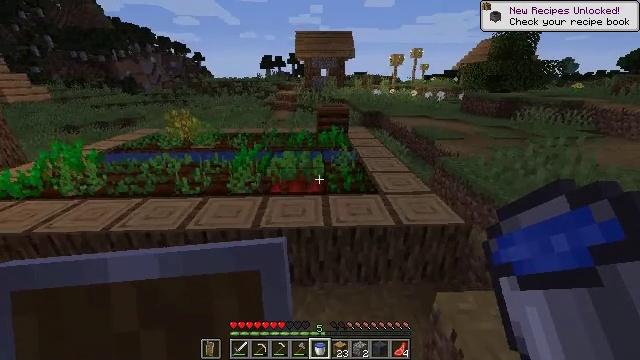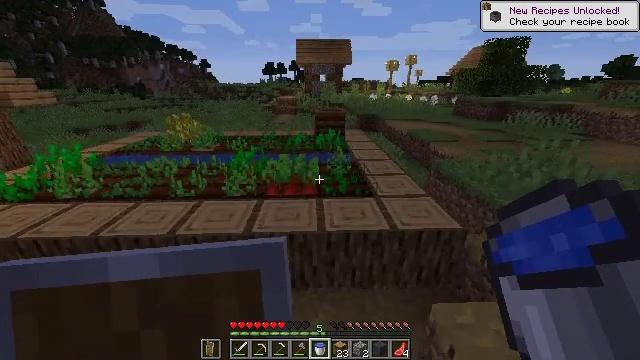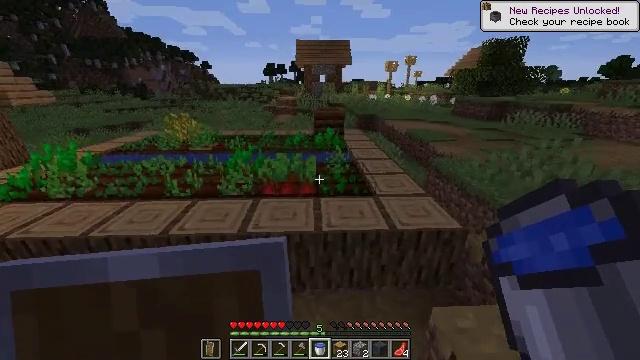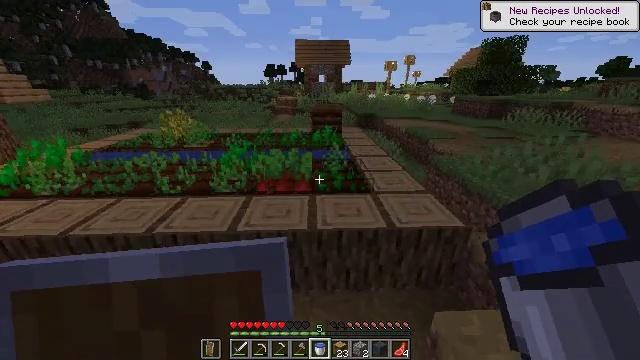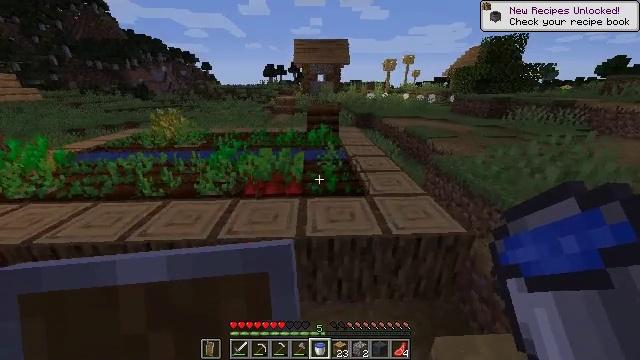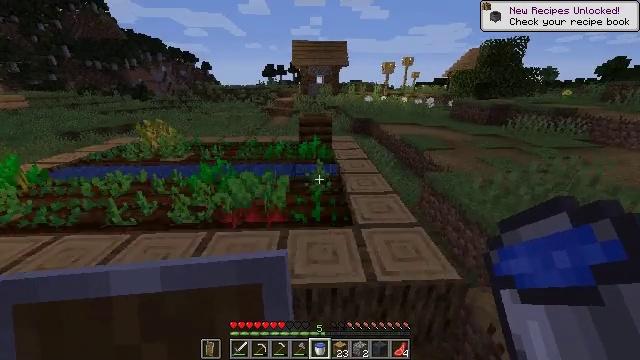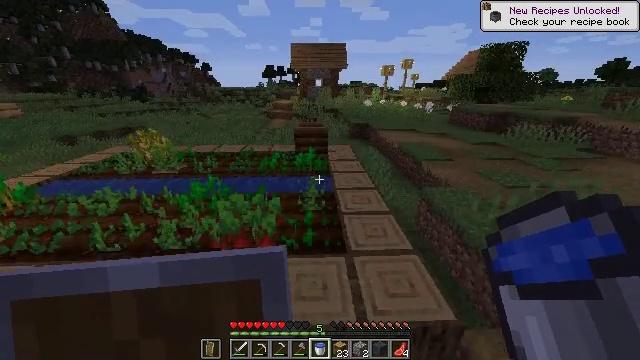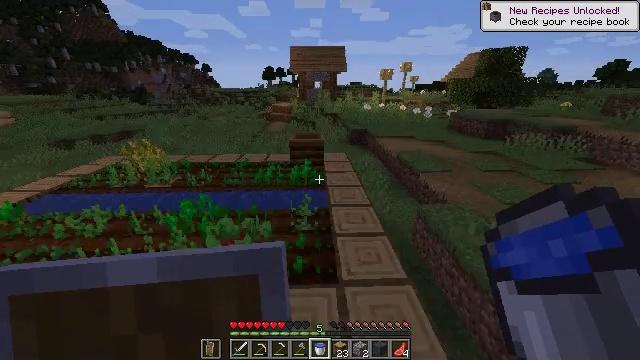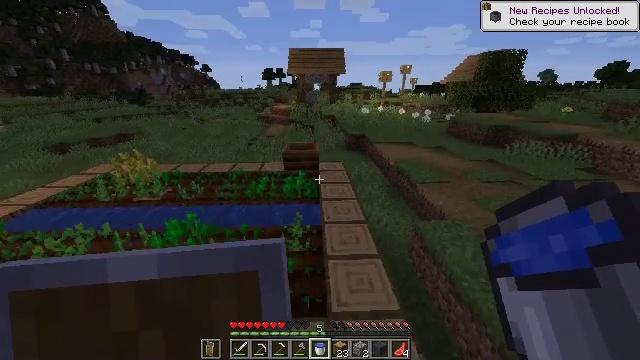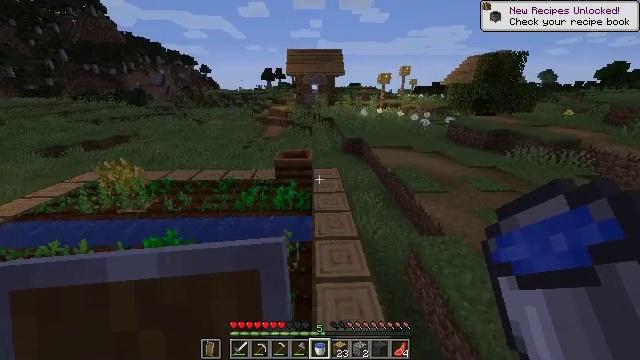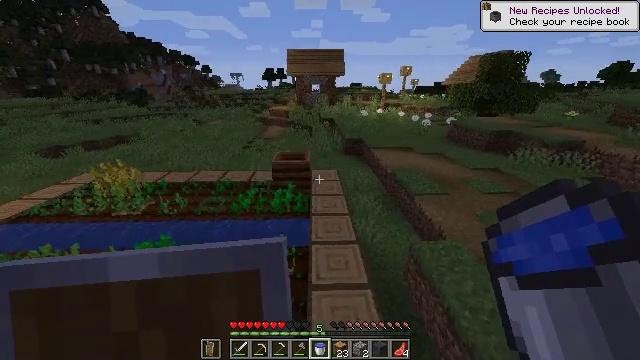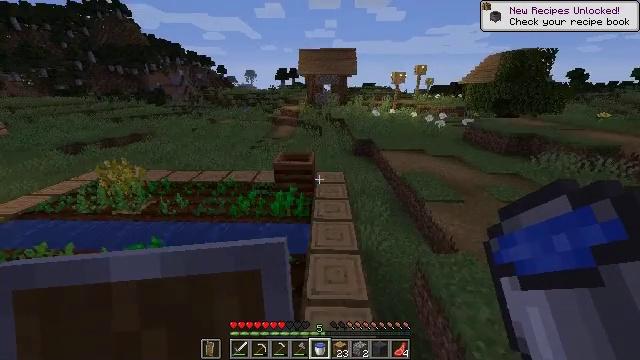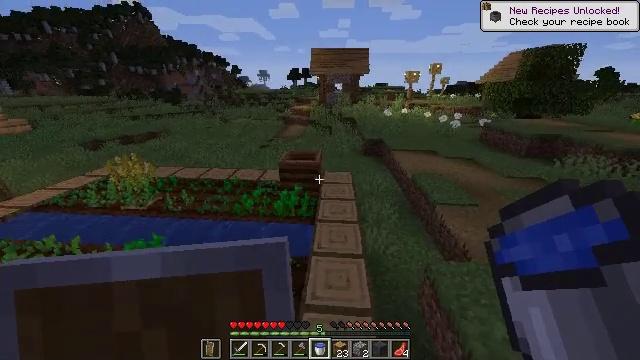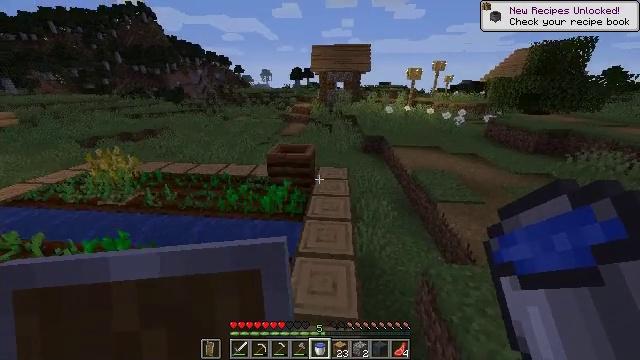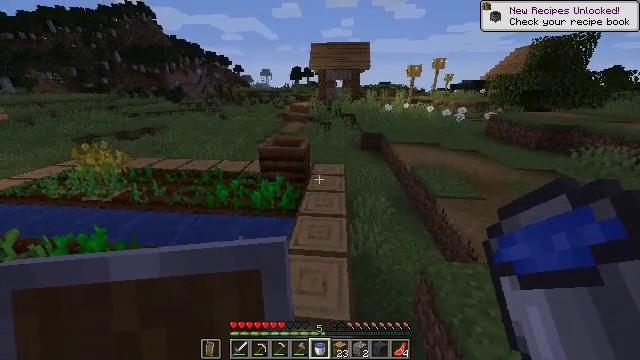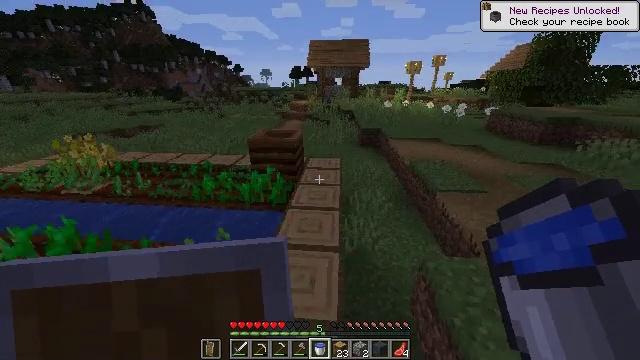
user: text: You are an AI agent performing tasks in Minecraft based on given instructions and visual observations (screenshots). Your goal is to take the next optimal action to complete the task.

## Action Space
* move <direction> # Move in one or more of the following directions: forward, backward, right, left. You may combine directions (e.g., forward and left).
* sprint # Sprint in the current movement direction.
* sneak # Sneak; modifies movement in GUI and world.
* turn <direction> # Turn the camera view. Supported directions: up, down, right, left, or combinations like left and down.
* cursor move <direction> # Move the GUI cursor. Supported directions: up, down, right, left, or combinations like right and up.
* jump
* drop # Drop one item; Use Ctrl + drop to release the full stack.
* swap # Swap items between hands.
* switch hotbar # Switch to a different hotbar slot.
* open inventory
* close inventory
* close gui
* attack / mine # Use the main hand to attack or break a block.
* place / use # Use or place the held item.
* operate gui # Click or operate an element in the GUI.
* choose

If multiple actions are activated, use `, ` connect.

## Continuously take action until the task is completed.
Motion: motion action
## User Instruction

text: Harvest grass block to clear the area.
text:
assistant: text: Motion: move forward and move right, sprint, jump
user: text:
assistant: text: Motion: move forward and move right, sprint, jump
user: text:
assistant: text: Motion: move forward and move right, sprint, jump
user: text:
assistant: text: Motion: move forward and move right, sprint, jump
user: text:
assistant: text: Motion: move forward and move right, sprint, jump
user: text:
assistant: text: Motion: move forward and move right, sprint, jump
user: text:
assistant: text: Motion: move forward and move right, sprint, jump
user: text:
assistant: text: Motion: move forward and move right, sprint, jump
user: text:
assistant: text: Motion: move forward and move right, sprint, jump
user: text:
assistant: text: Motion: move forward and move right, sprint, jump
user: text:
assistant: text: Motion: move forward and move right, sprint, turn left, jump
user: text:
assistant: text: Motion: move forward and move right, sprint, turn left, jump
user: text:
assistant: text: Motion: move forward and move right, sprint, jump
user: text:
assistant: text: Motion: move forward and move right, sprint, jump
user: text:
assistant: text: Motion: move forward and move right, sprint, jump
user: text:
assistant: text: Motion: move forward, sprint, jump
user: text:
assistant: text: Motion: move forward, sprint, jump
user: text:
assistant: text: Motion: move forward, sprint, turn left, jump
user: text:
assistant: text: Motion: move forward, sprint, turn left and up, jump
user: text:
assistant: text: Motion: move forward, sprint, turn left and up, jump
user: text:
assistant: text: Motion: move forward, sprint, turn left, jump
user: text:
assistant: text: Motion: move forward, sprint, jump
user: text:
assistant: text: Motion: move forward, sprint, jump
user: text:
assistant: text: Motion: move forward, sprint, turn left, jump
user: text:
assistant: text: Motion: move forward, sprint, turn left, jump
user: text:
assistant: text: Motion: move forward, turn left
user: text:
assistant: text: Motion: turn left and down
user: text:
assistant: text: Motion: turn left and down
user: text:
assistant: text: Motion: no_op
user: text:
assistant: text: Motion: no_op